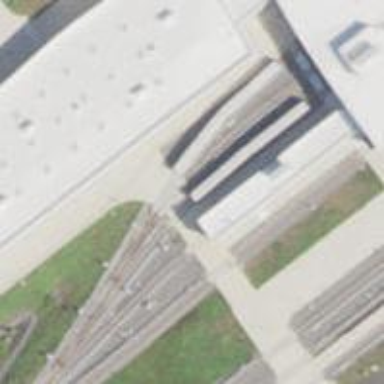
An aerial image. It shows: Electrified rail service yard.